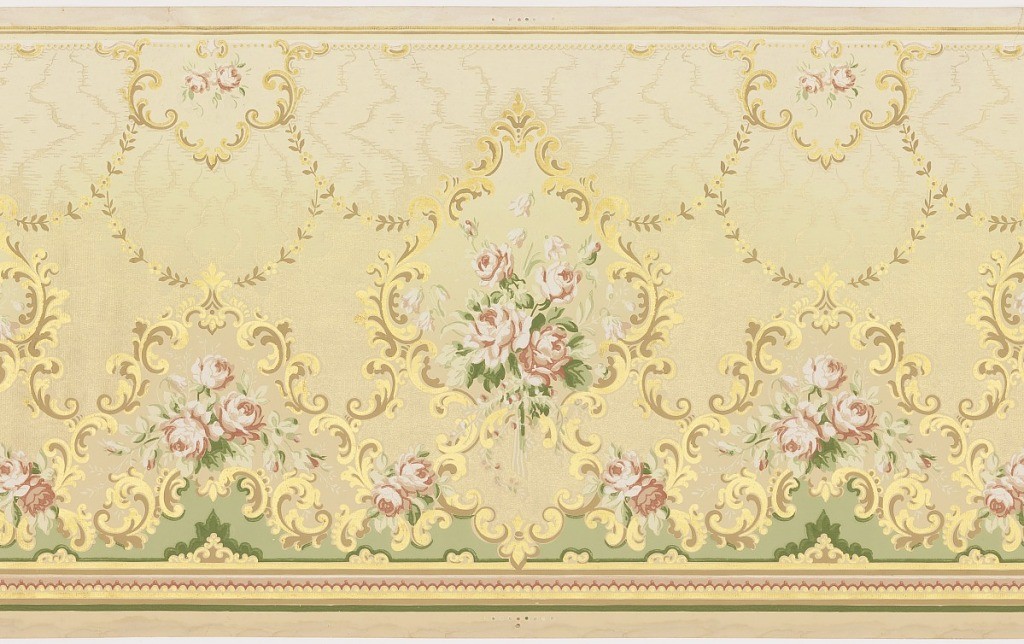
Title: Brillion Collection
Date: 1905–1915
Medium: Machine-printed paper
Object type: Frieze
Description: Acanthus leaf border with cartouche enclosing roses, rosebuds and leaves. Numerous foliate swags and metallic gold scrolls.